Question: I have a navigation form something like this:

There is a command button in the Customers form that I would like to call a public sub from the Orders form, but I can't figure out how to reference it. I have tried:
'''
Forms!frmOrders.MyPublicSub("Arg")
'''
but I got the error "cannot find the referenced form 'frmOrders'. Does anyone know how to do this properly?
Thank you.
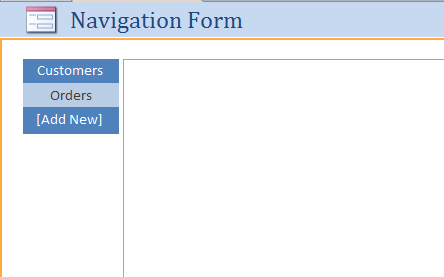
Answer: If you have a VBA procedure ('Sub' or 'Function') that has been declared in the 'Class Module' for an Access object (Form or Report) then you should expect it to behave as Private to that object. If you want a procedure that can be called from "other places" then put it in a regular VBA 'Module' (and declare it as 'Public', just to be sure).